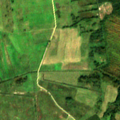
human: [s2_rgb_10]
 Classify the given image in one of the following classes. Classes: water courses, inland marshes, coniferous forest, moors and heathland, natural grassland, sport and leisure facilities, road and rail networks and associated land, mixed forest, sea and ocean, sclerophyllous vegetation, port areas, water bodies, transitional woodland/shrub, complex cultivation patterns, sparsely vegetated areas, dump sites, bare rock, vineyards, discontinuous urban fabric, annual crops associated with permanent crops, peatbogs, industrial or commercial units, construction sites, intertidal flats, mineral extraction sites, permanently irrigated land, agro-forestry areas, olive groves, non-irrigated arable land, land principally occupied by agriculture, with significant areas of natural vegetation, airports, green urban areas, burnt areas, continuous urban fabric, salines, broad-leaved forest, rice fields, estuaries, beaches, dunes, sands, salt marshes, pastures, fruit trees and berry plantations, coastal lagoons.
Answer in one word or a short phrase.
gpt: non-irrigated arable land, pastures, broad-leaved forest, peatbogs